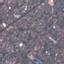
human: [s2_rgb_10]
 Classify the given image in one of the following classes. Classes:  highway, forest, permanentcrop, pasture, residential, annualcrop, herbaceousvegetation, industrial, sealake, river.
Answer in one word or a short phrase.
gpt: Residential